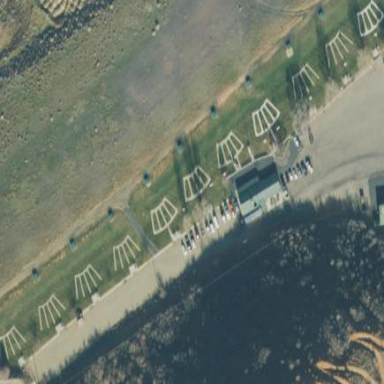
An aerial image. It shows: Shooting range on leisure land pitch.